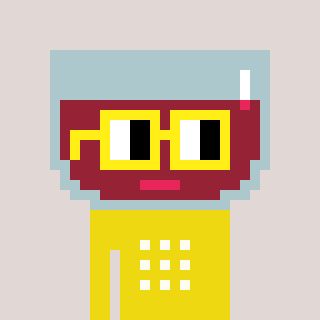
a pixel art character with square yellow glasses, a wine-shaped head and a yellow-colored body on a warm background